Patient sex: F
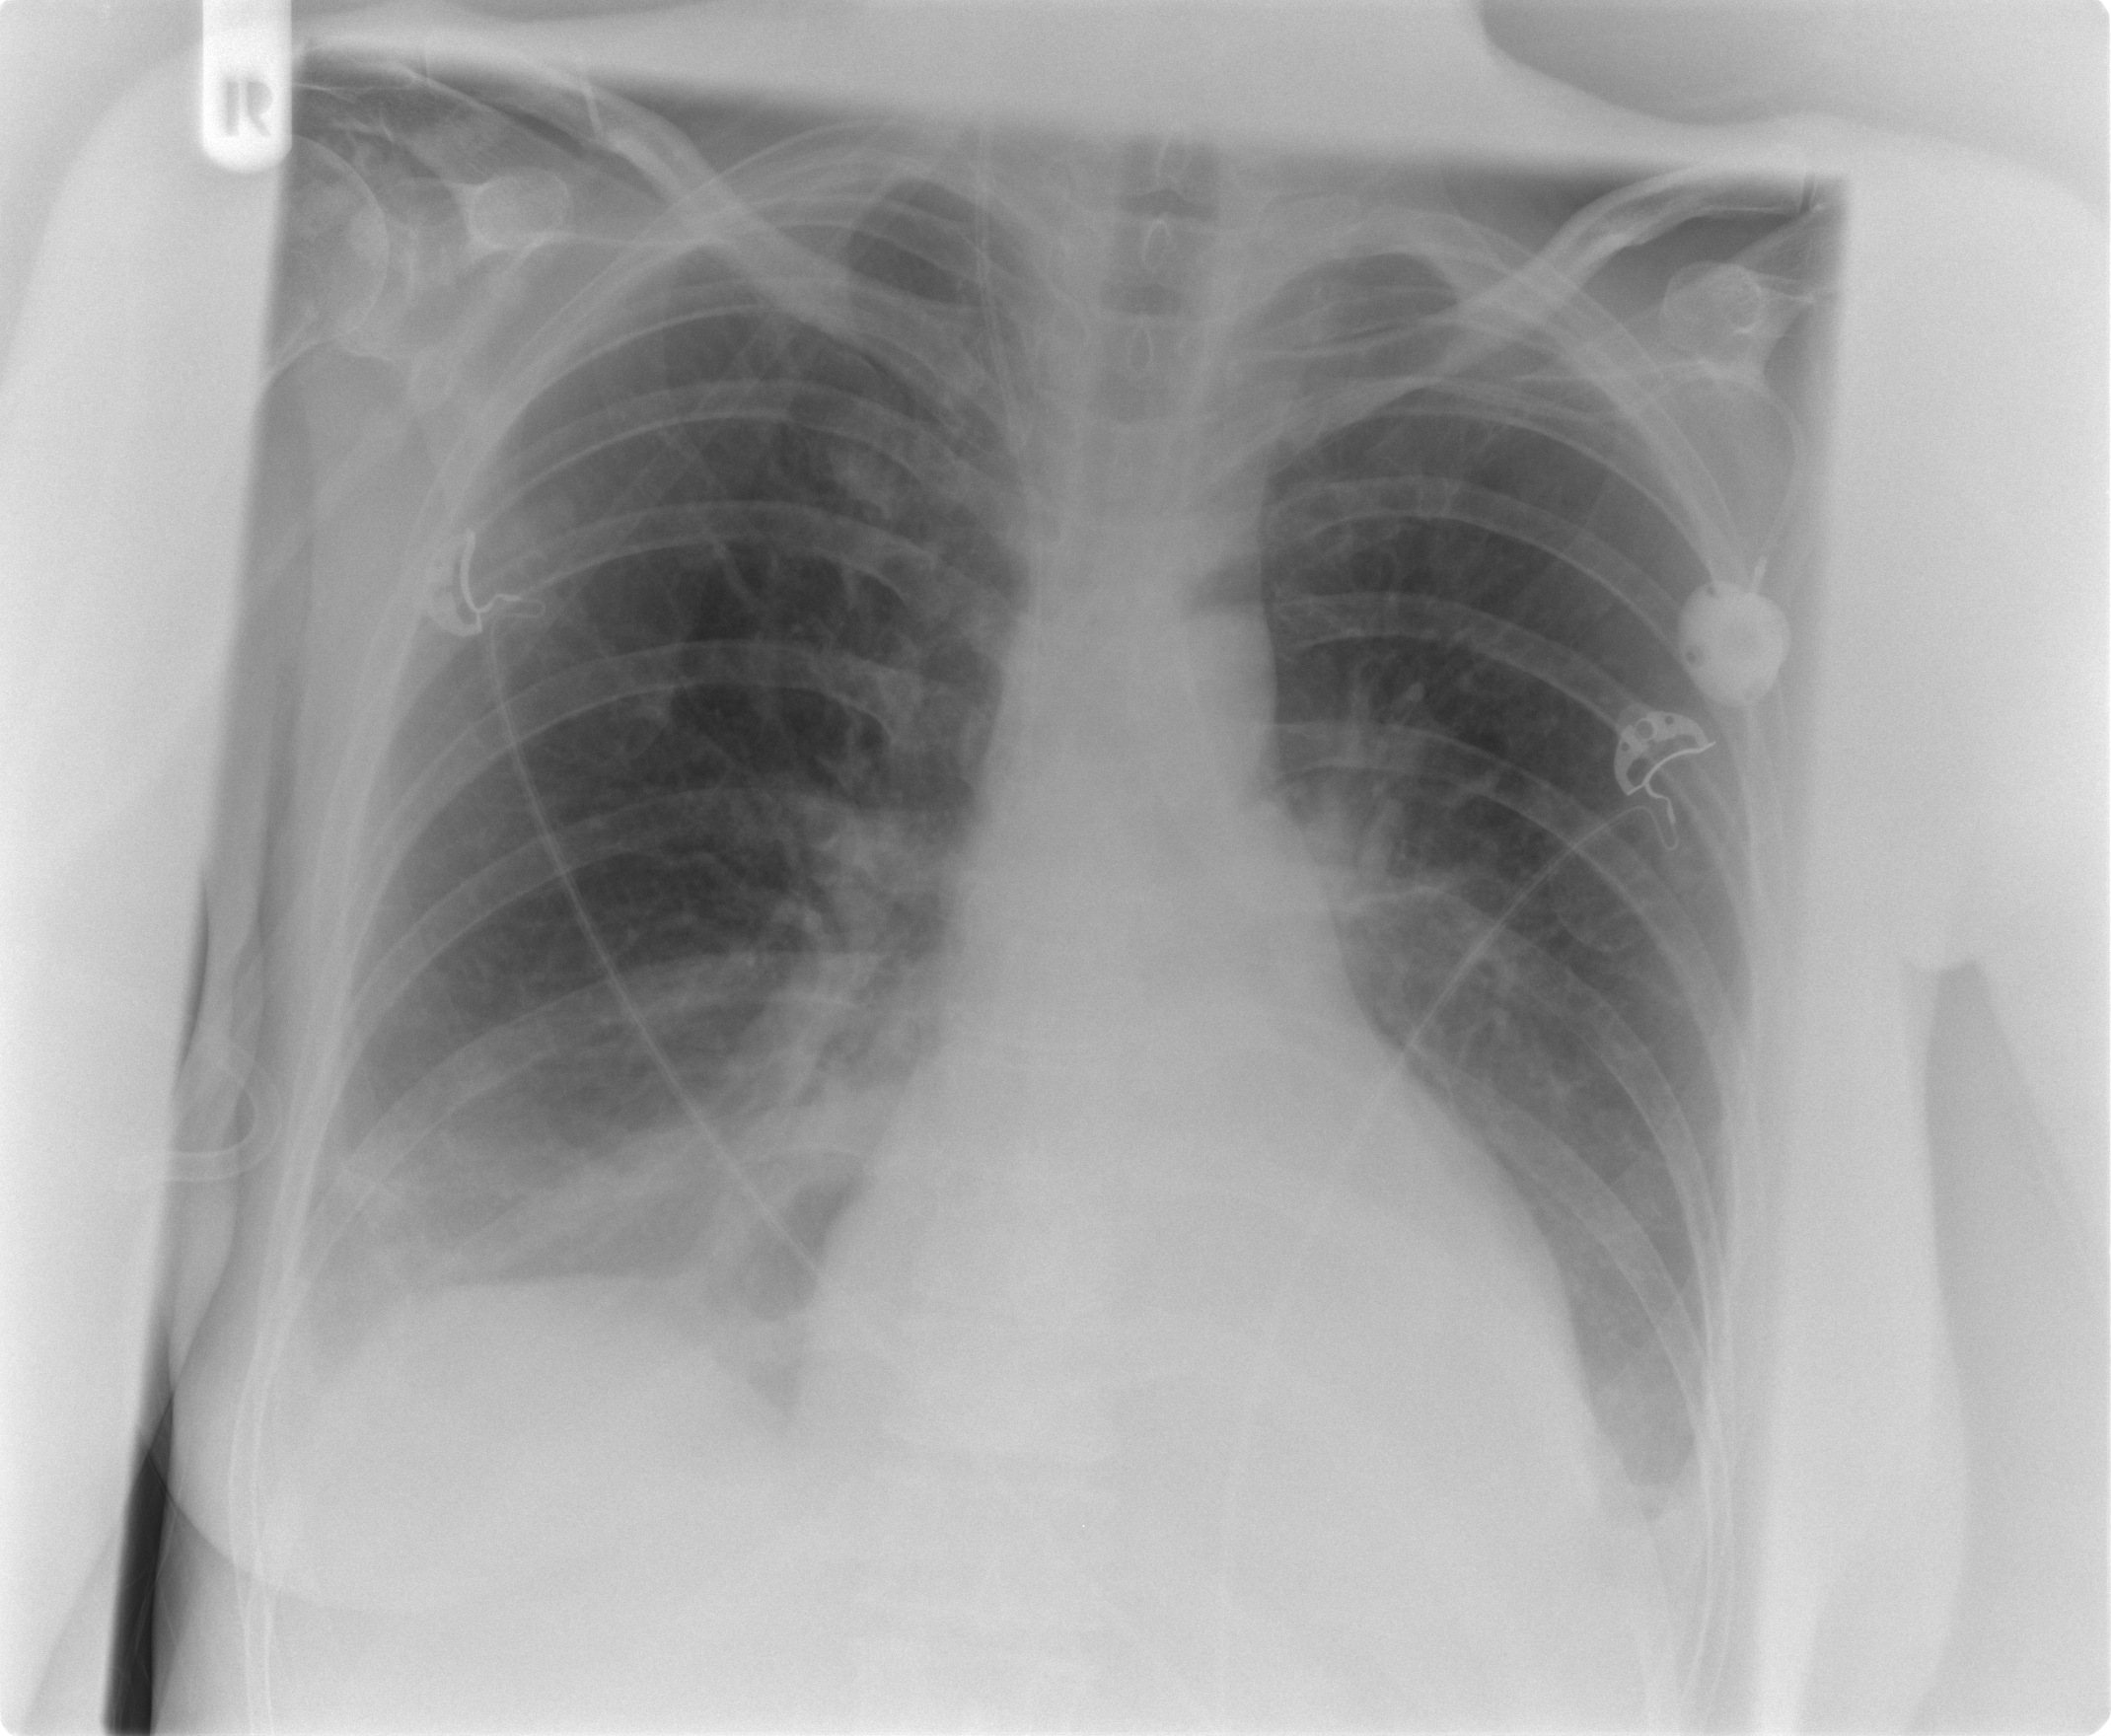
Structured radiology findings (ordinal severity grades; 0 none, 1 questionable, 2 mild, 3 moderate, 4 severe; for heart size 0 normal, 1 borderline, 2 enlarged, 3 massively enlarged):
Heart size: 2
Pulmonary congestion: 0
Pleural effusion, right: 2
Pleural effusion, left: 2
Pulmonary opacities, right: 0
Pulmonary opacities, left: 0
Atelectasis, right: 2
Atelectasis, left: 0